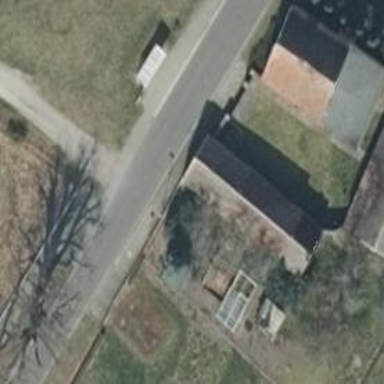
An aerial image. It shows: Shed.